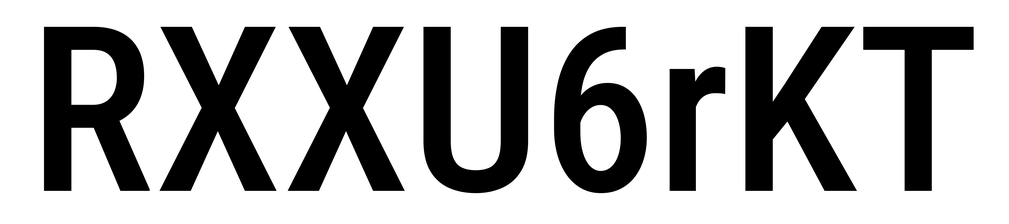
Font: Roboto_Condensed_Medium